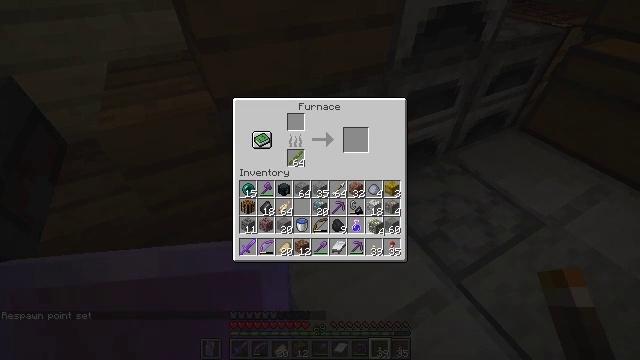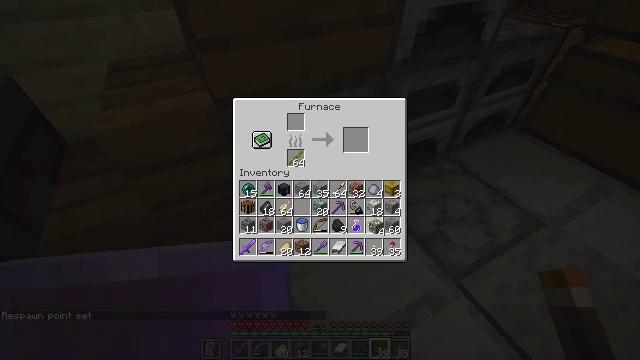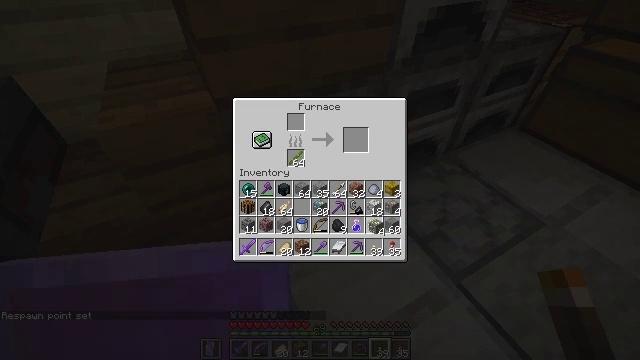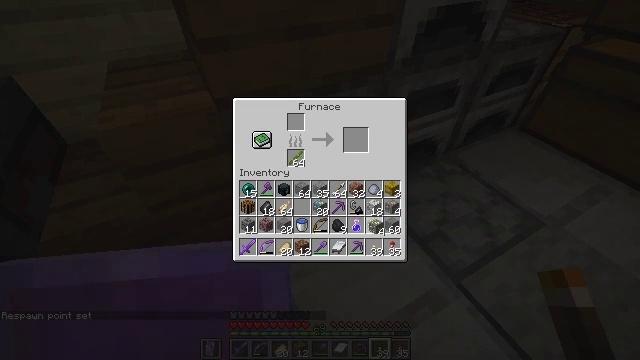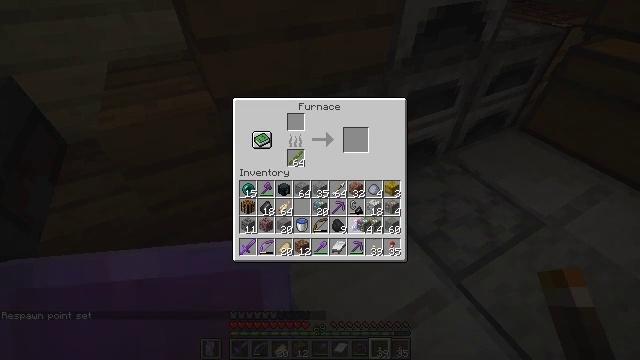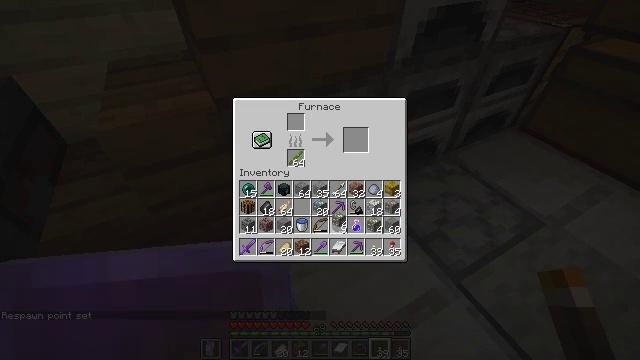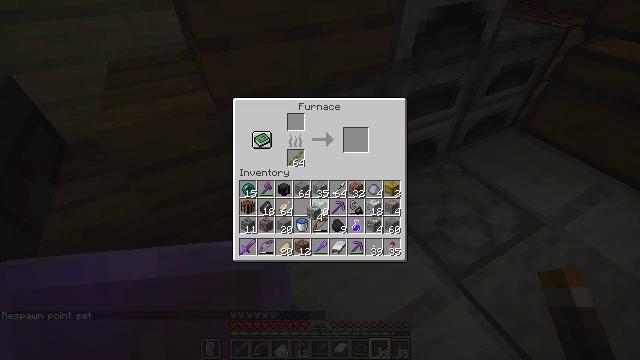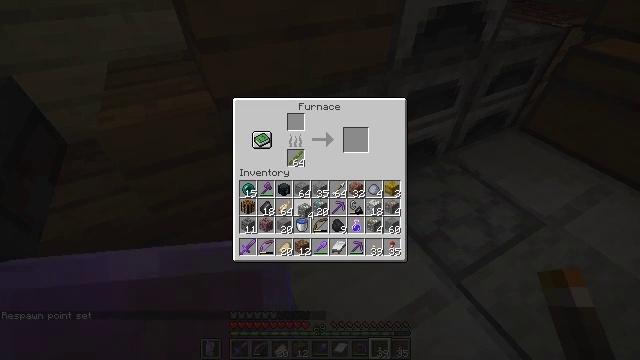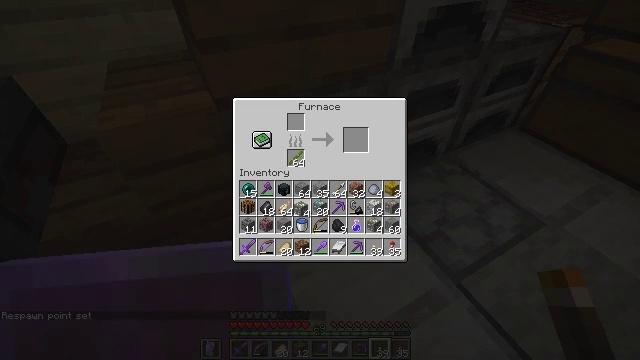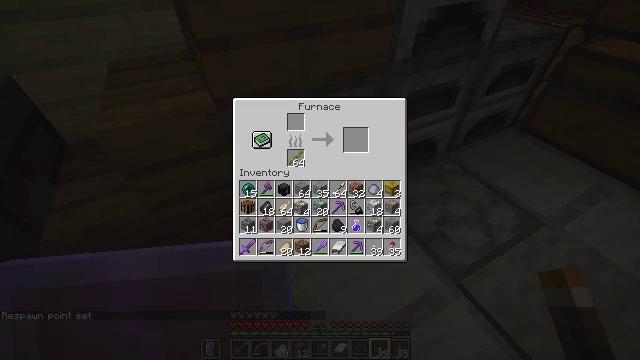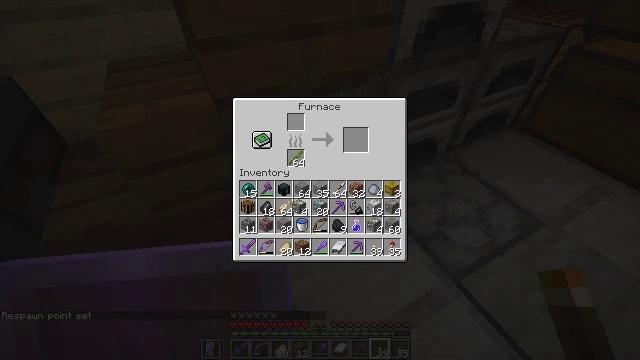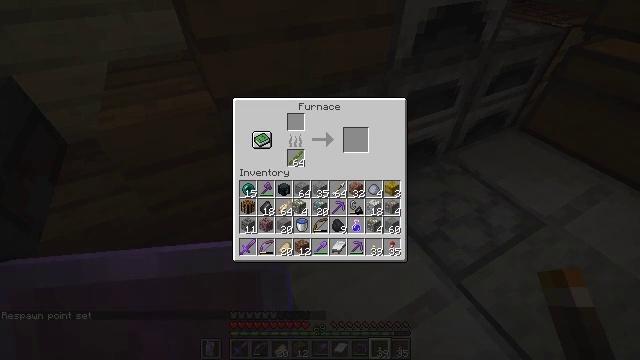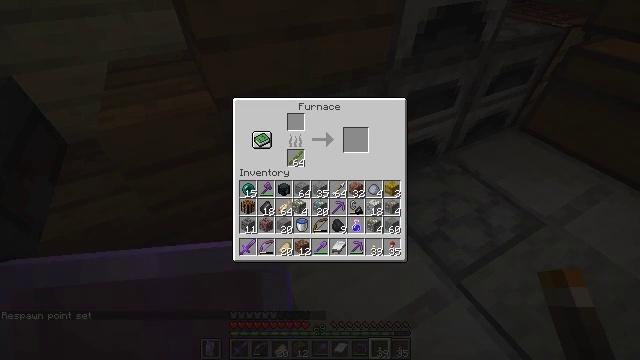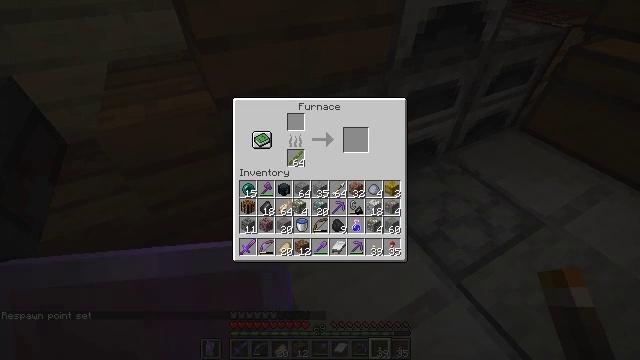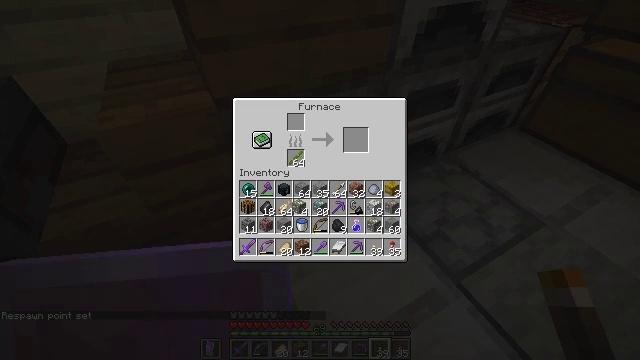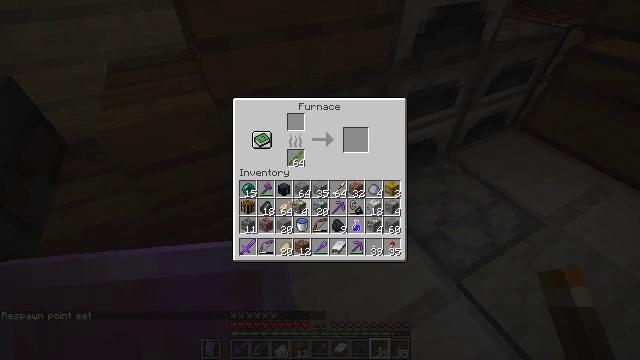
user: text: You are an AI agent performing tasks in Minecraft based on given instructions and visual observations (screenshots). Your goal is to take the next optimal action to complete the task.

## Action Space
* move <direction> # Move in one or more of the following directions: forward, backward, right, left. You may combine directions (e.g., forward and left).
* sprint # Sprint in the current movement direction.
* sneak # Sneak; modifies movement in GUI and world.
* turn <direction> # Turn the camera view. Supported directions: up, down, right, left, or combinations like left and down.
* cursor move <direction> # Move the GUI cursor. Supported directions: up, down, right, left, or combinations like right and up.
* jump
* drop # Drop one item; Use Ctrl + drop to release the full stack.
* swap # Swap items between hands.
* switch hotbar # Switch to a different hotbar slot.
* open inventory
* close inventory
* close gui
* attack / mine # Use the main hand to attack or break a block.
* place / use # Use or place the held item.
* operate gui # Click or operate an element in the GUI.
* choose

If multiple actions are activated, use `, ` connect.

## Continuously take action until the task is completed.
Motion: motion action
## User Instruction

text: craft item air
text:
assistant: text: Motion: use / place
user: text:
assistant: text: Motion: no_op
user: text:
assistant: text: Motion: no_op
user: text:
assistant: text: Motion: turn left
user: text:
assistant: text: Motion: turn left
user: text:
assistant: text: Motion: turn left
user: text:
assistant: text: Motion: turn left
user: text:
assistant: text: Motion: no_op
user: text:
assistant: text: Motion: no_op
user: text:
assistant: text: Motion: no_op
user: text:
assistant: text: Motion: no_op
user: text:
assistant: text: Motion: no_op
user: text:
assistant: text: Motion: no_op
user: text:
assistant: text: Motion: no_op
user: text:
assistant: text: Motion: no_op
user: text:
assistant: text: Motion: attack / mine
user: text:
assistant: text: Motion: attack / mine
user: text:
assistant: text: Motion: attack / mine
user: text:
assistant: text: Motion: no_op
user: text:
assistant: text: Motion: no_op
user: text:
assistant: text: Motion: no_op
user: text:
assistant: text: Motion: no_op
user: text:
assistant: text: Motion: no_op
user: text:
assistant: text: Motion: no_op
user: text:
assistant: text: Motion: use / place
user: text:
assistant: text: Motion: use / place
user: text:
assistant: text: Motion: no_op
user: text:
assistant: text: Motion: turn up
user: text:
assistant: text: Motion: turn up
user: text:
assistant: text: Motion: turn up